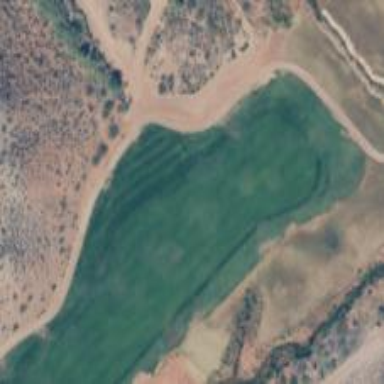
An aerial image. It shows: Golf hole.